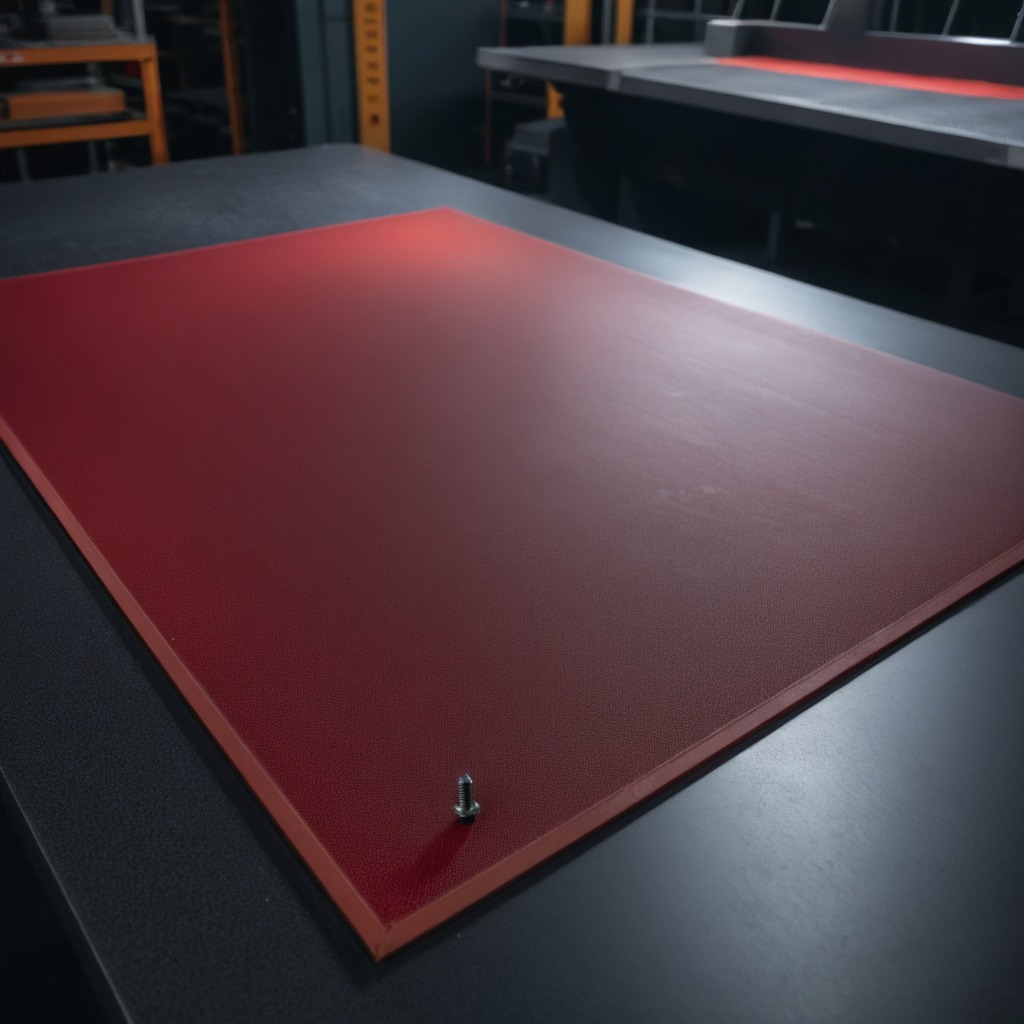
A metal screw lying on a clean granite tabletop covered with a red rubber mat inside a workshop at night dim ambient light soft shadows worn but beneath the mat